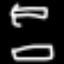
Label: hourglass